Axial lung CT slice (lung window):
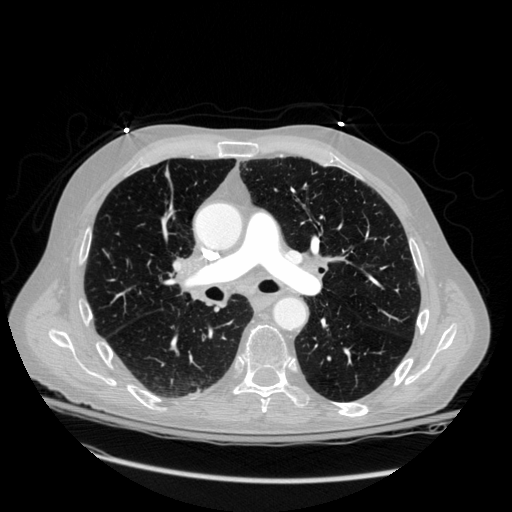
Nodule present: no